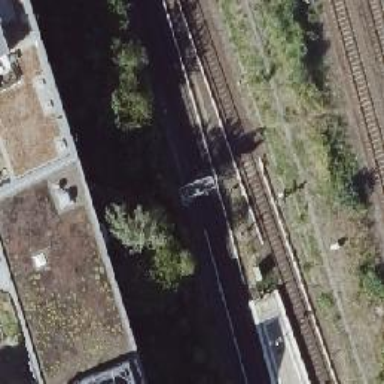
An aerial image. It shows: Railway signal.